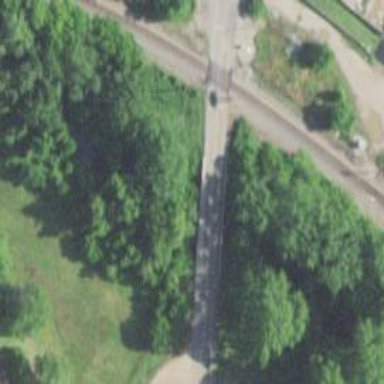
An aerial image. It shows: Tertiary link road with bridge.